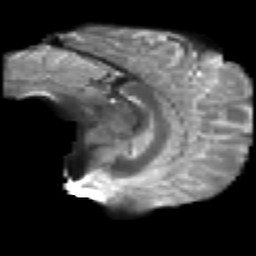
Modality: T2w
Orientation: sagittal
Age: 37
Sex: male
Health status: healthy
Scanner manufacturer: philips
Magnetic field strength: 3 T
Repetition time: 4.378 s
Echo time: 0.09797 s